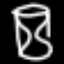
Label: hourglass